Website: apple
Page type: address-validator
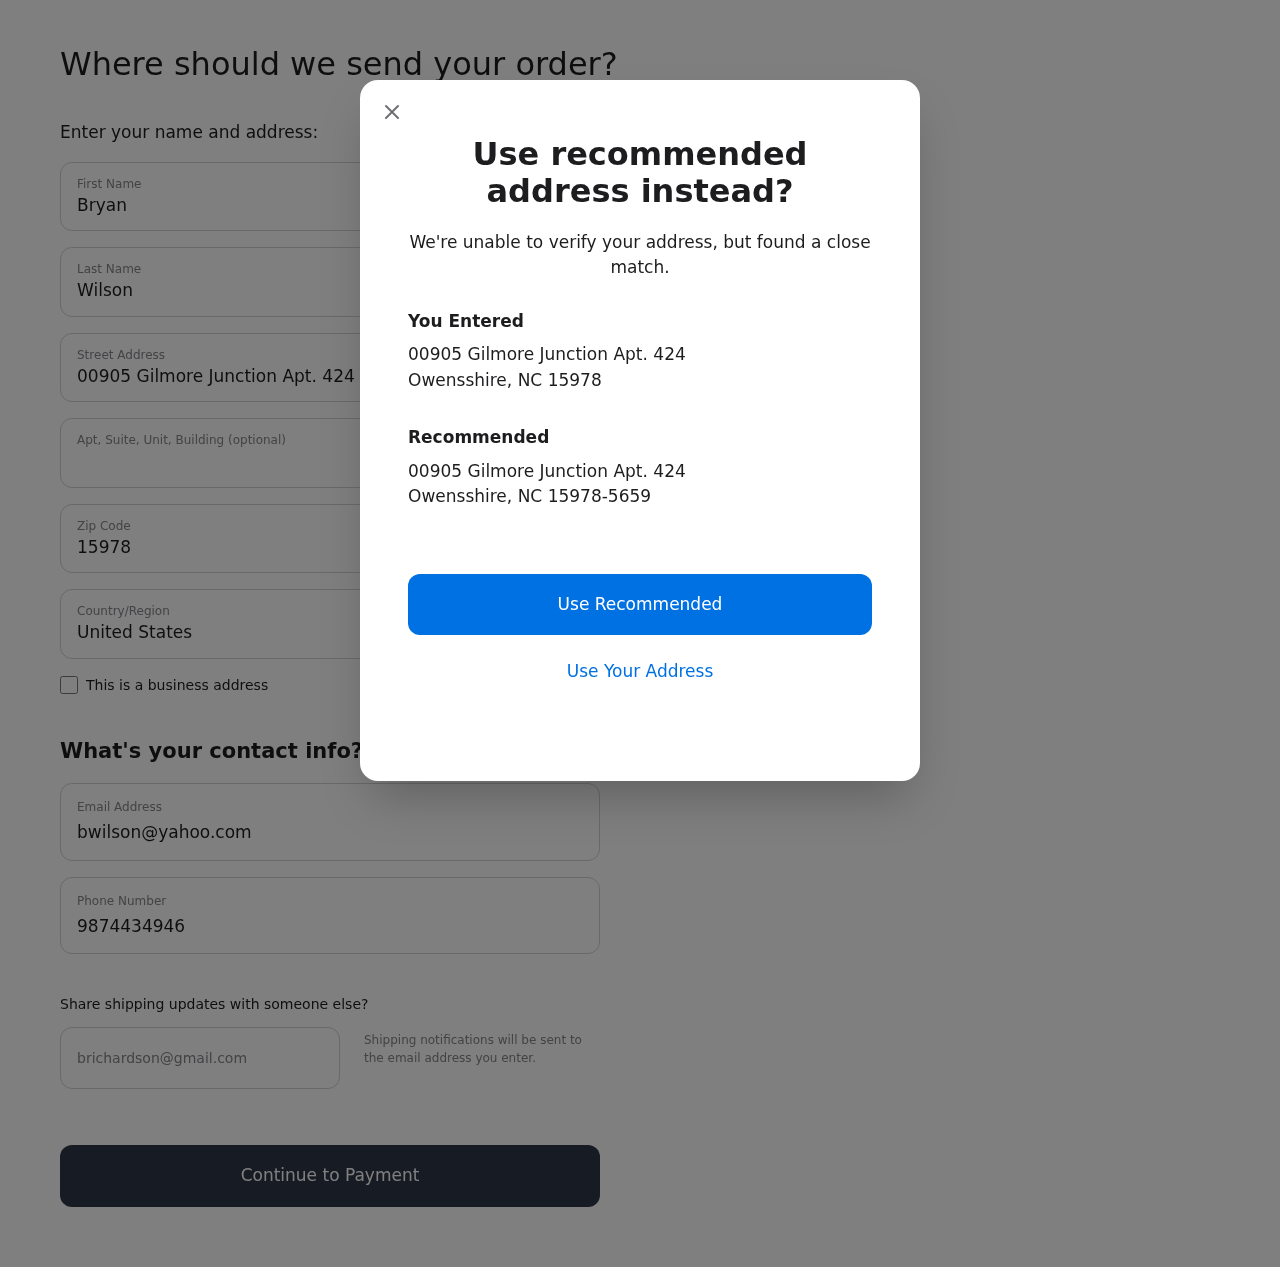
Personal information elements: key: PII_CITY
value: Owensshire
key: PII_COUNTRY
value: United States
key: PII_EMAIL
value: bwilson@yahoo.com
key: PII_FIRSTNAME
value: Bryan
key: PII_GIFT_EMAIL
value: brichardson@gmail.com
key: PII_LASTNAME
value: Wilson
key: PII_PHONE
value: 9874434946
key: PII_POSTCODE
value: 15978
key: PII_POSTCODE_FULL
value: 15978-5659
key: PII_STATE_ABBR
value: NC
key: PII_STREET
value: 00905 Gilmore Junction Apt. 424
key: PII_CITY2
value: Owensshire
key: PII_STATE_ABBR2
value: NC